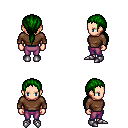
a pixel art fantasy rpg character, female body template, human, light skin, brown long-sleeve shirt, magenta pants, green ponytail hairstyle, metal boots, four views (front, back, left, right), 2x2 character sprite sheet, small pixel art, hard edges, no anti-aliasing